Question: I was just experimenting with encryption and decryption and made a function to encrypt, decrypt and write both to a file...
'''
void encrypt(const std::string& r){
std::string new_r = "Encrypted:
";
for(int i = 0; i < r.length(); i++)
{
new_r += ~r[i];
}
wtofe("/home/programming/Desktop/latin.txt", new_r); // Writes it to a file
decrypt(new_r);
}
void decrypt(const std::string& r){
std::string new_r = "Decrypted:
";
for(int i = 0; i < r.length(); i++)
{
new_r += ~(r[i]);
}
wtofd("/home/programming/Desktop/latin.txt", new_r); //Writes it to a file
}
'''
Writing to the file and encrypting worked. It also decrypted it but take a look at this strange output :

What I wrote as input was Davlog and as you can see it has been added to the end of the decryption. But why? What did I do wrong?
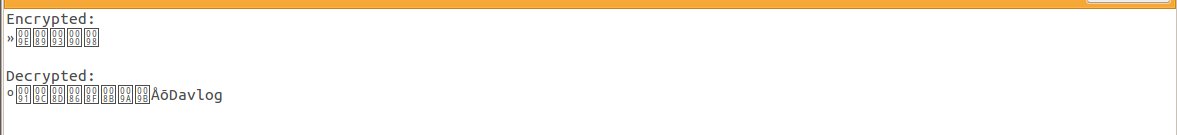
Answer: Try with this:
'''
void encrypt(const std::string& r){
std::string new_r;
for(int i = 0; i < r.length(); i++)
{
new_r += ~r[i];
}
wtofe("/home/programming/Desktop/latin.txt", new_r); // Writes it to a file
decrypt(new_r);
}
void decrypt(const std::string& r){
std::string new_r;
for(int i = 0; i < r.length(); i++)
{
new_r += ~(r[i]);
}
wtofd("/home/programming/Desktop/latin.txt", new_r); //Writes it to a file
}
'''
In your original code you were writing '"Encrypted:[your encrypted msg]"' instead of just '"[your encrypted msg]"' to your file. So the decrypt step would decrypt the "Encrypted:" part as well as the original encrypted message.